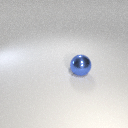
large blue metal sphere